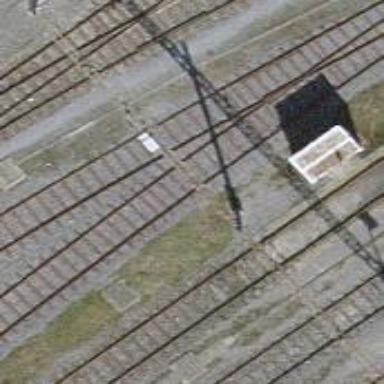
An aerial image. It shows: Disused railway siding.